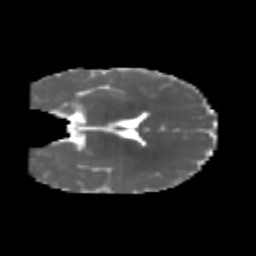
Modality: MD
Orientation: coronal
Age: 6
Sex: male
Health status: healthy